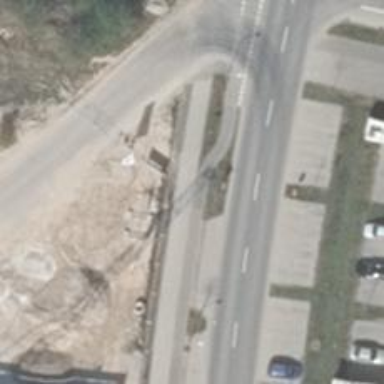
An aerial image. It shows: Asphalt cycleway.